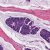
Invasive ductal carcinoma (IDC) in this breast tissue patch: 1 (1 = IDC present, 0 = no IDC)